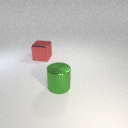
large green metal cylinder to the right of large red metal cube